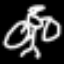
Label: angel